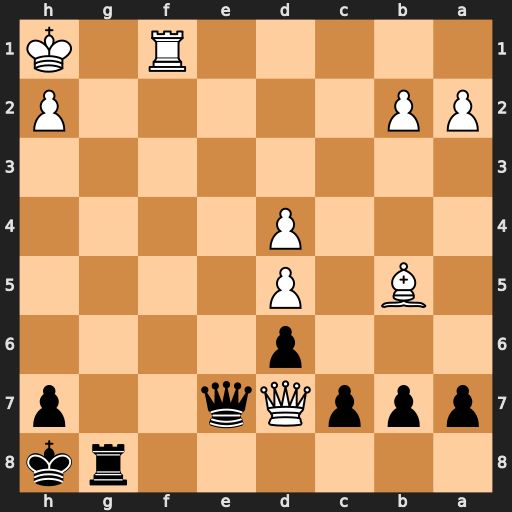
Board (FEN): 6rk/pppQq2p/3p4/1B1P4/3P4/8/PP5P/5R1K
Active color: b
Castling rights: -
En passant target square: -
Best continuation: Qe4+ Rf3 Qxf3#